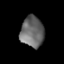
Tissue: lung
Cell type: Epithelial cells
Senescence score: 0.229
Nuclear area (px): 706
Mean DAPI intensity: 105.147